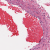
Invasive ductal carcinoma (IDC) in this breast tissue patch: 0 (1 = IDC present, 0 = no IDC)